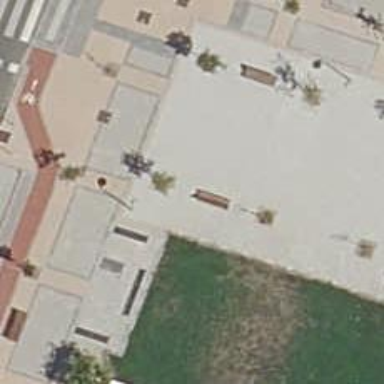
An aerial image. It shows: Bench for seating.